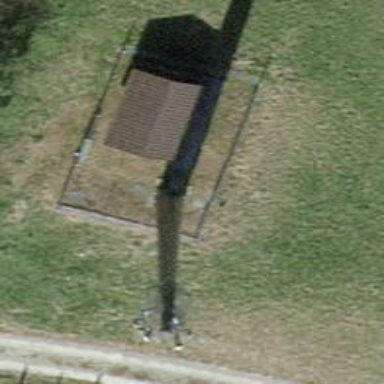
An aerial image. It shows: Man-made mast used for communication purposes.